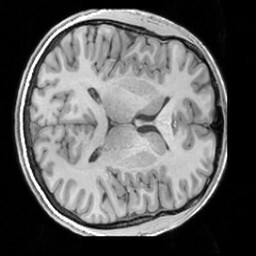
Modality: T1w
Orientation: axial
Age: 20
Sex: male
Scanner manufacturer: siemens
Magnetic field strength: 3 T
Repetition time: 1.63 s
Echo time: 0.00311 s